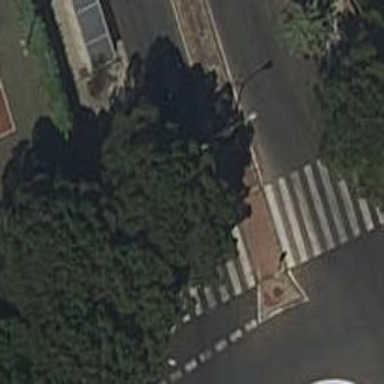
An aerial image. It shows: Uncontrolled road crossing.